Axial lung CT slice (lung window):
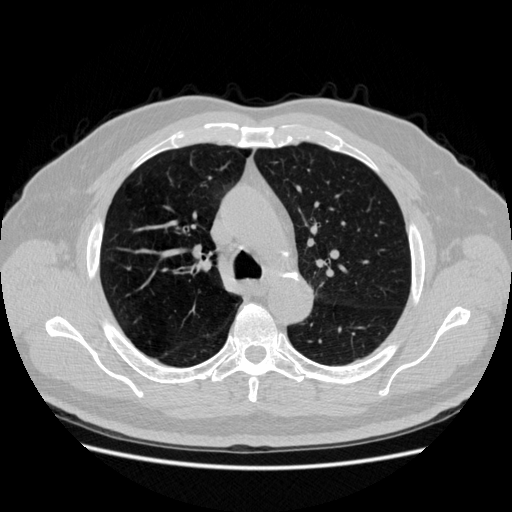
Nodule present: no